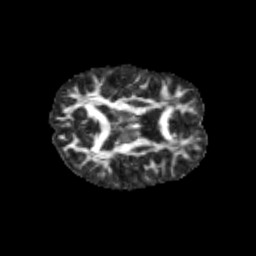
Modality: FA
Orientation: axial
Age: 11
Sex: male
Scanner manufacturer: siemens
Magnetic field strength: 3 T
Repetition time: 3.8 s
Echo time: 0.07 s